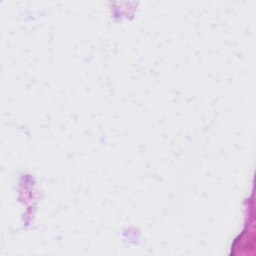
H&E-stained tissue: Liver